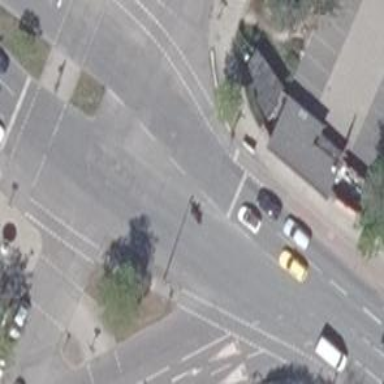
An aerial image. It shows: Road with traffic signals.